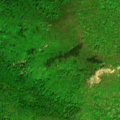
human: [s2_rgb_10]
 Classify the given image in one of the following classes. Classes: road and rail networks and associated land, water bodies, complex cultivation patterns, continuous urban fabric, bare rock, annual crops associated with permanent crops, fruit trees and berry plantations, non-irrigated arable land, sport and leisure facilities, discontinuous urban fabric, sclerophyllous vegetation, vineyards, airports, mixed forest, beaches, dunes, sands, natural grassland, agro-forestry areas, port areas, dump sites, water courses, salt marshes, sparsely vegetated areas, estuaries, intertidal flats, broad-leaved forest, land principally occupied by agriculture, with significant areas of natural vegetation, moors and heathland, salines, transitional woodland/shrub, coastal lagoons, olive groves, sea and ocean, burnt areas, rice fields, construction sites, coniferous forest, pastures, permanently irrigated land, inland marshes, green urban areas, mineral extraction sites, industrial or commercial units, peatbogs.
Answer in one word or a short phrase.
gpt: broad-leaved forest